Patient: sex F, age 34
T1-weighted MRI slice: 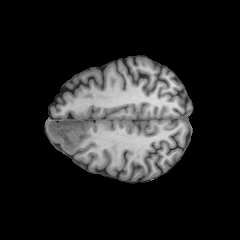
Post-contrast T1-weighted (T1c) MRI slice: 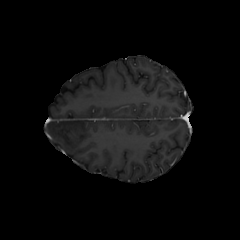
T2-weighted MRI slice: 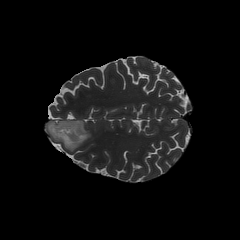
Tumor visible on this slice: yes
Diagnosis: Astrocytoma, IDH-mutant
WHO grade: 2